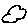
Label: cloud